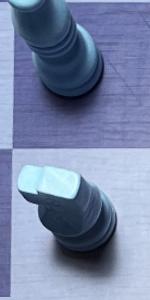
Label: Knight_White